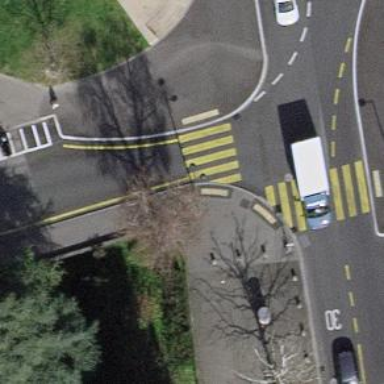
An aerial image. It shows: Crossing with traffic signals.